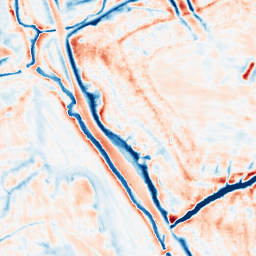
Category: edge_preserving
Decomposition family: bilateral
Decomposition parameters: d: 21
sigma_color: 25
sigma_space: 75
Upsampling method: sinc_blackman
Upsampling parameters: scale: 4
kernel_size: 8
Upsampling scale: 4